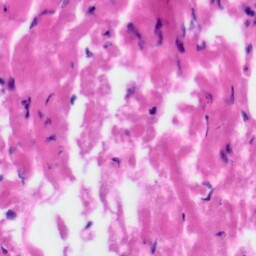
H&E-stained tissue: Tonsil